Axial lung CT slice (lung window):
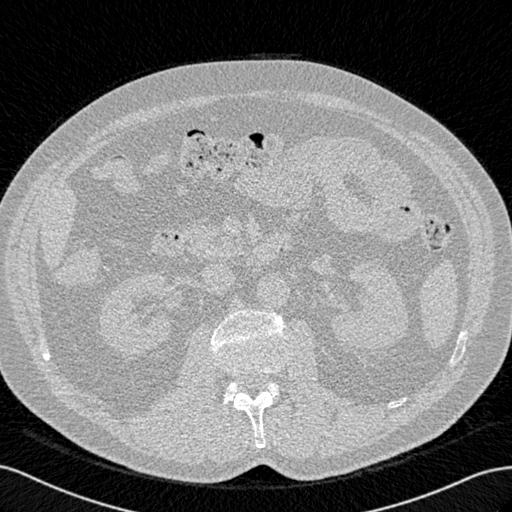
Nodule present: no